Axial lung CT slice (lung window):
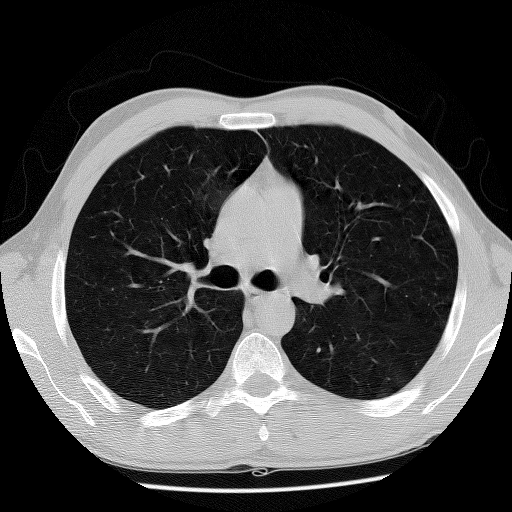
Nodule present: no